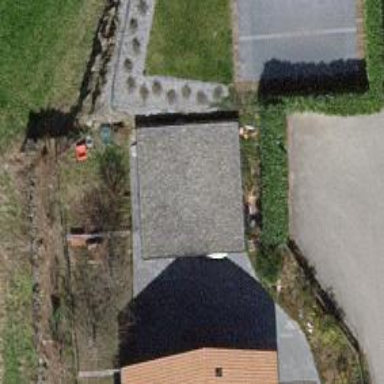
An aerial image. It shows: Garage building.